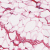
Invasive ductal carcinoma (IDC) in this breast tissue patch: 0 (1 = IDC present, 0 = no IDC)